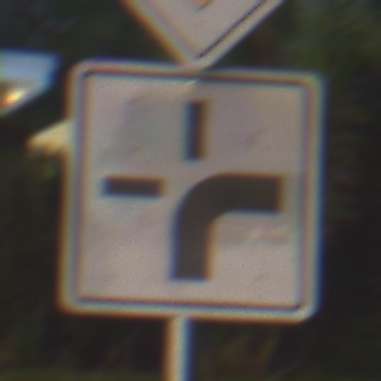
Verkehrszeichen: VerlaufVorfahrtsstrasse3
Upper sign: Vorfahrtsstrasse
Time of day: Night
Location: Outdoor (Suburban)
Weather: PartlyCloudy
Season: NotSpecified
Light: Artificial